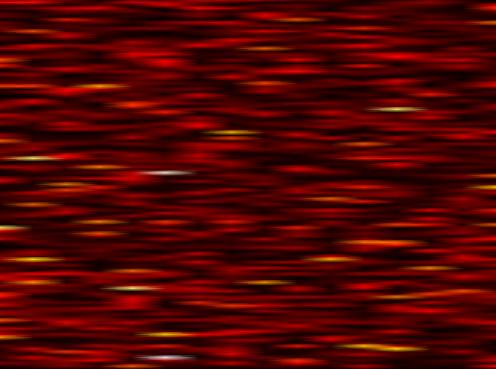
Label: WOLA